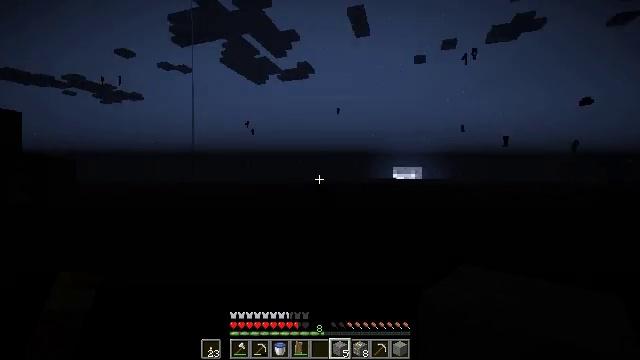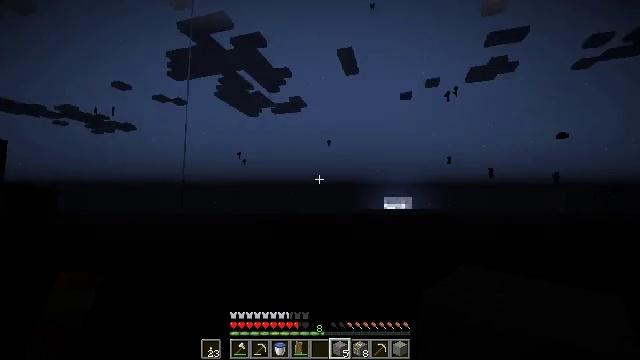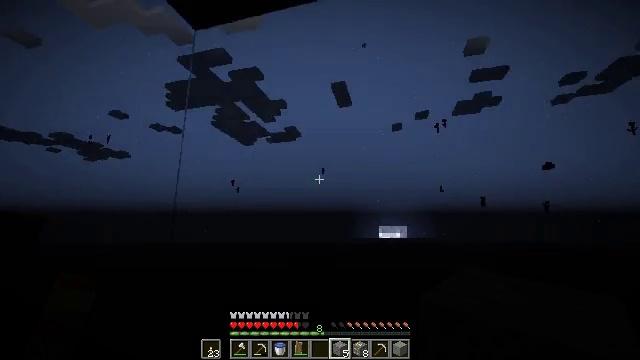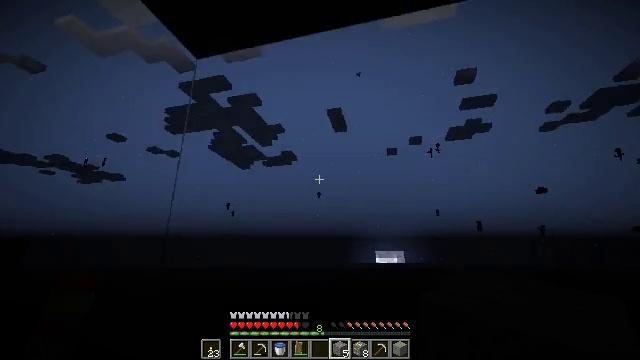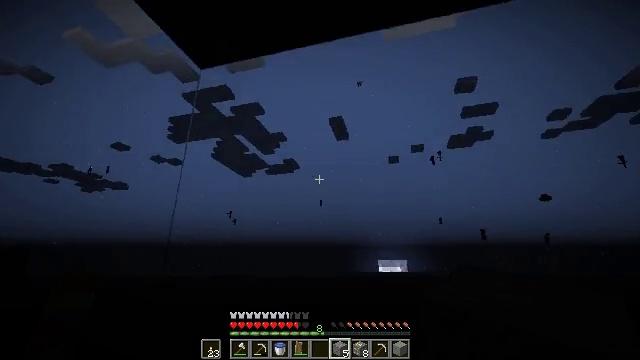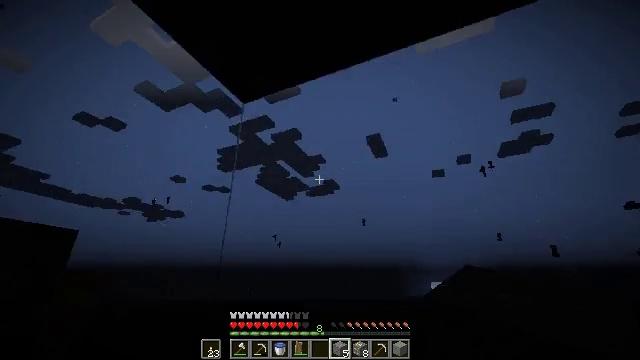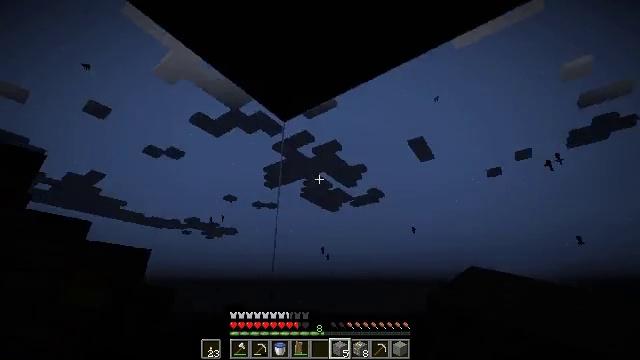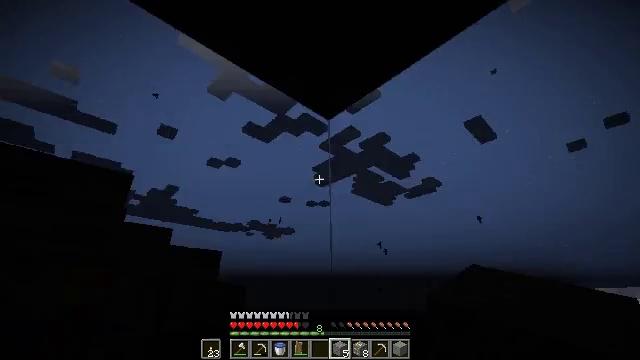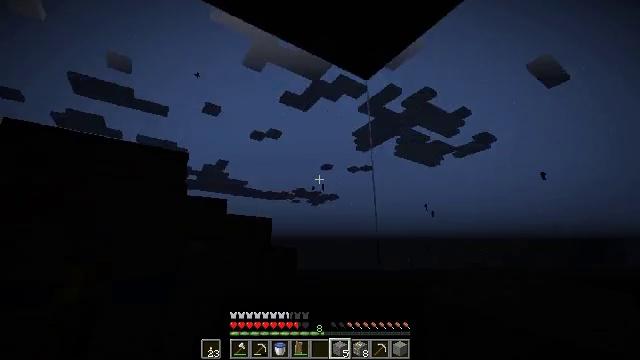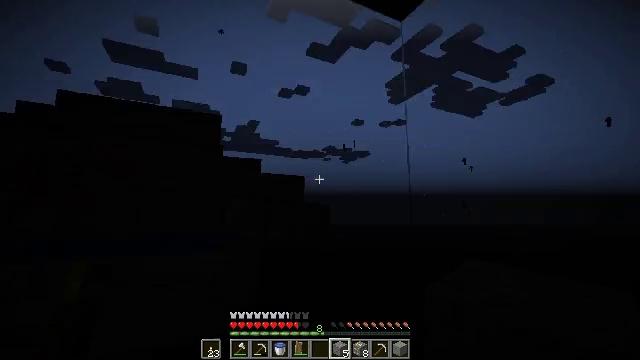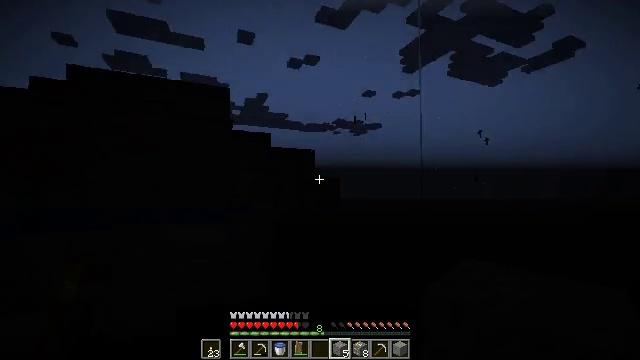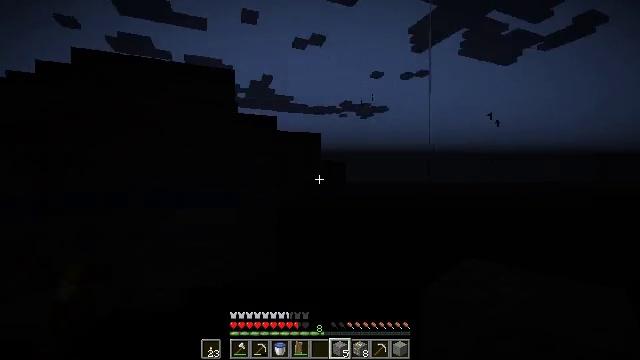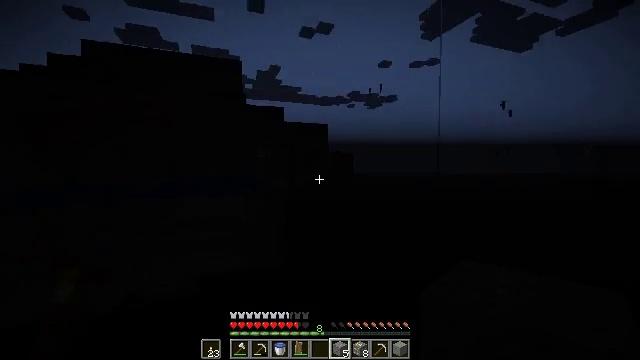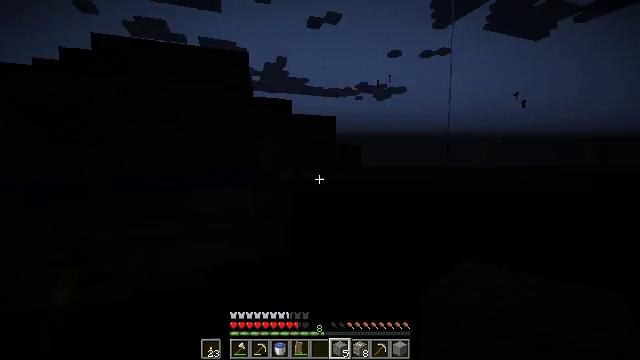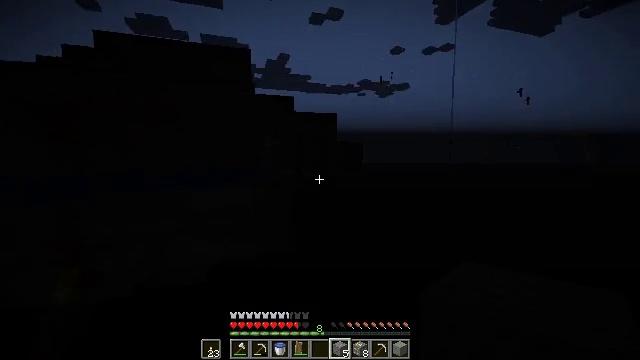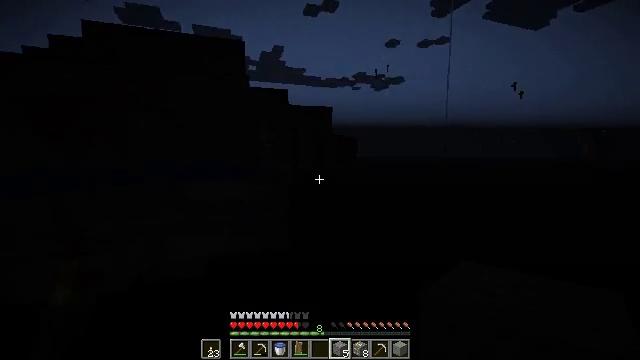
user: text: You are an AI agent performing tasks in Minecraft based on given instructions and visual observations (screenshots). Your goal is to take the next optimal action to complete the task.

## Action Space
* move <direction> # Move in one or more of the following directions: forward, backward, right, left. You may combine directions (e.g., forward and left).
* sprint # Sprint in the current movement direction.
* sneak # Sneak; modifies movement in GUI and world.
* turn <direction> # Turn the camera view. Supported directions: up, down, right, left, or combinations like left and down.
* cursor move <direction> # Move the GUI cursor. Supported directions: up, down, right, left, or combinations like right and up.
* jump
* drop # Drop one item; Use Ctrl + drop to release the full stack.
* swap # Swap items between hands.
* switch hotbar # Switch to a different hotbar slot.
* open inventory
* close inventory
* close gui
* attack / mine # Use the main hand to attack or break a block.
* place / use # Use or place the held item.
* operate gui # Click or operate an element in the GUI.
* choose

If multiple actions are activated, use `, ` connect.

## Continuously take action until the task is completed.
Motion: motion action
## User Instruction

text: Remove the existing composter.
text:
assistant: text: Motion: turn right and up
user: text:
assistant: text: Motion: turn right and up
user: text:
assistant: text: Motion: turn up
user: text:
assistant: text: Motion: turn up
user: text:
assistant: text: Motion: turn left and up
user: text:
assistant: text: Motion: turn left and up
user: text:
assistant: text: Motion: turn left
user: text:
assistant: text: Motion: turn left and down
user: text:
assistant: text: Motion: turn left and down
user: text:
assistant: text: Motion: turn left and down
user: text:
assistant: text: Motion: turn left and down
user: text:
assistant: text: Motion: turn left and down
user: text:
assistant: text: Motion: turn left and down
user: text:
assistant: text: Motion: no_op
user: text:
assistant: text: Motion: turn right and down
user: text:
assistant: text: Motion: turn right and down
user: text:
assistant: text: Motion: turn right
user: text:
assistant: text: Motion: turn right
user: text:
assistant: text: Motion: turn left and down
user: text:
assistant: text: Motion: turn left and down
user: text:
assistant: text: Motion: turn left
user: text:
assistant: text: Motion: turn left
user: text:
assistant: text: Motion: no_op
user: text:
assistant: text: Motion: no_op
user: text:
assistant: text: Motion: no_op
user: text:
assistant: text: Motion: turn left and up
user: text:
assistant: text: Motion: turn left and up
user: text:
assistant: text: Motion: turn left and up
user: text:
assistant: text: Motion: turn up
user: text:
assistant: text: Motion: no_op